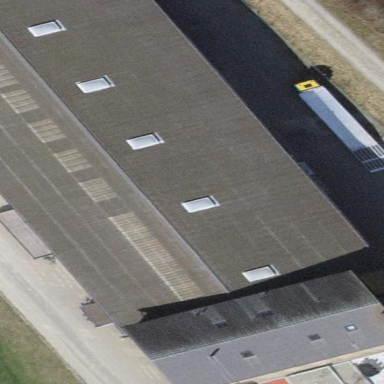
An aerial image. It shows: Commercial building with gabled roof.